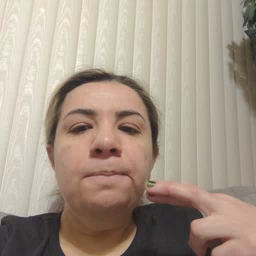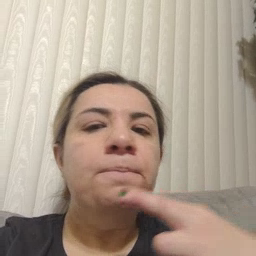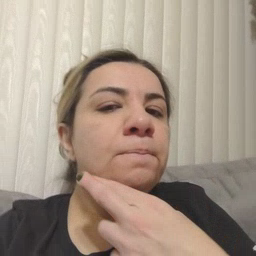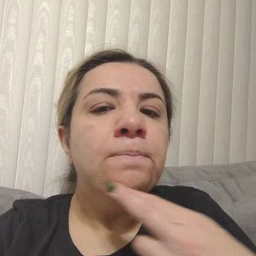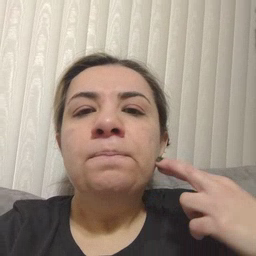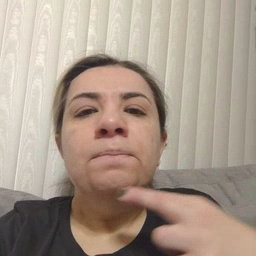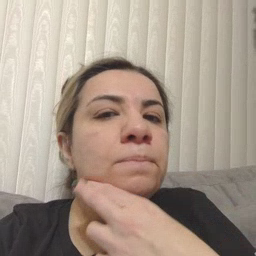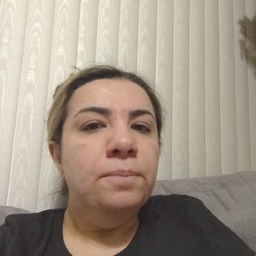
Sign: chin